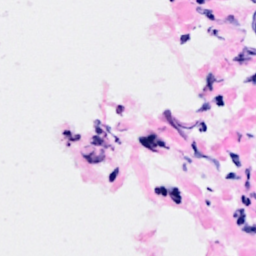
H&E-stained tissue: Breast